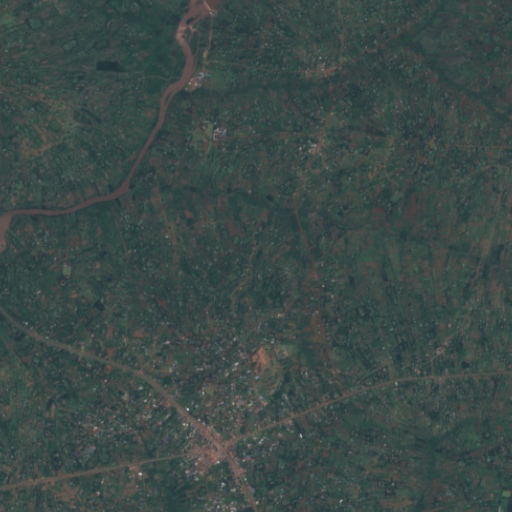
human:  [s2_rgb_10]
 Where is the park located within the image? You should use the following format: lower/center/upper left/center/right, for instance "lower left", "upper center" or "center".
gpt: The park is located in the lower center of the image.
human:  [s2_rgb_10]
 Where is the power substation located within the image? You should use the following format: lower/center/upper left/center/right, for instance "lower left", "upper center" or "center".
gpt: The power substation is located in the lower center of the image.
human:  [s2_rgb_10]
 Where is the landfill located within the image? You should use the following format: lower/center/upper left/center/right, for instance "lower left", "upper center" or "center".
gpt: There is no landfill in the image.